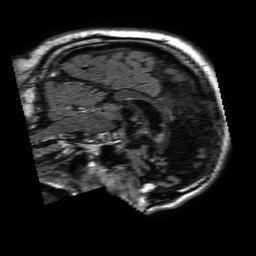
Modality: FLAIR
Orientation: sagittal
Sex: male
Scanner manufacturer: philips
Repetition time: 11 s
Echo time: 0.125 s